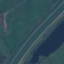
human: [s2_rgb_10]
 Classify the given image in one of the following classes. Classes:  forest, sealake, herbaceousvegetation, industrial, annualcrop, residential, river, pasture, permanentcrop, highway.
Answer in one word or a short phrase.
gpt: River